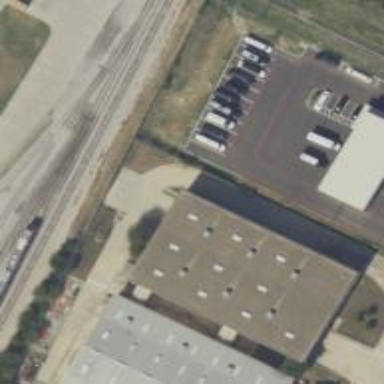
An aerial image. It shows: Commercial building.